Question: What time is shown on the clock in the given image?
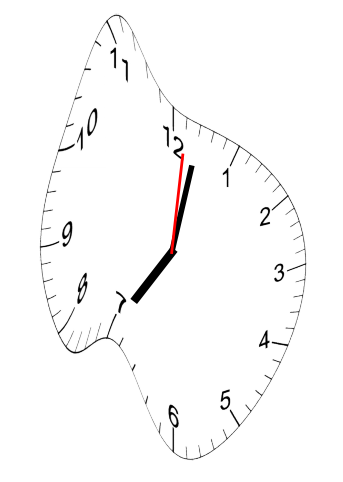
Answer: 07:02:01